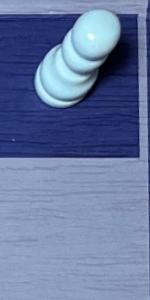
Label: Empty